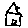
Label: house